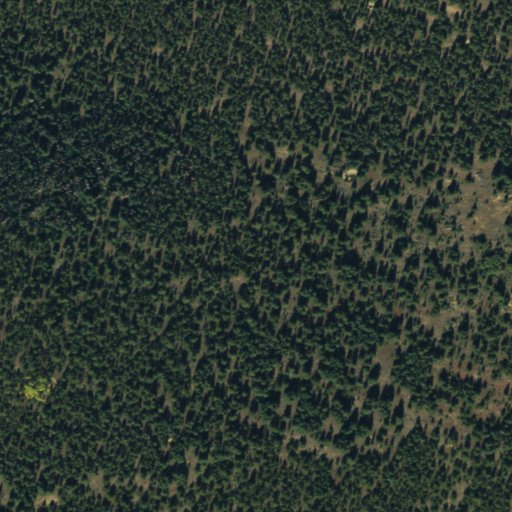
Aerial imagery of mountain in Colorado named Canterbury Hill containing only evergreen forest